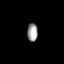
Tissue: prostate
Cell type: B cells
Senescence score: 0.748
Nuclear area (px): 184
Mean DAPI intensity: 158.076